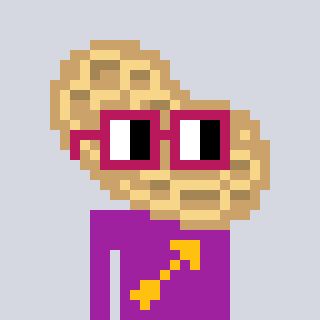
a pixel art character with square dark red glasses, a peanut-shaped head and a magenta-colored body on a cool background